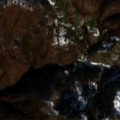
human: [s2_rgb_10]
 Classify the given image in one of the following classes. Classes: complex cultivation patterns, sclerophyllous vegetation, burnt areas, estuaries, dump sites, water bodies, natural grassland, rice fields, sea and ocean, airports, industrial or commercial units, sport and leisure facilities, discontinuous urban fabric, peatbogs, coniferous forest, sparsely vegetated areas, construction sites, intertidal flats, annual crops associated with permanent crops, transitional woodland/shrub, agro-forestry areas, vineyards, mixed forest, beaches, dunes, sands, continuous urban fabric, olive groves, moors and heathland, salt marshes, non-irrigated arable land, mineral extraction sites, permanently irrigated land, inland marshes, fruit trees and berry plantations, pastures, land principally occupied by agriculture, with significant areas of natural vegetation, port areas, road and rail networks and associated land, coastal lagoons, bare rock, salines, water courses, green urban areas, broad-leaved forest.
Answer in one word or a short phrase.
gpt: complex cultivation patterns, land principally occupied by agriculture, with significant areas of natural vegetation, broad-leaved forest, transitional woodland/shrub